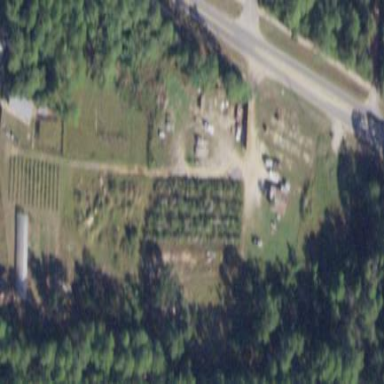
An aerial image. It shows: Plant nursery cultivating trees.